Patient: sex F, age 26
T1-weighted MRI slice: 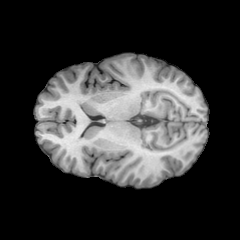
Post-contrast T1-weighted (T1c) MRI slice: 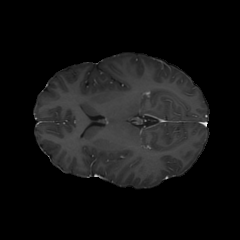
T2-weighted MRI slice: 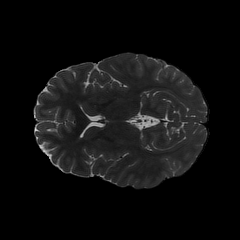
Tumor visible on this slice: no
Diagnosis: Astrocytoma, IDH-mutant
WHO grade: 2